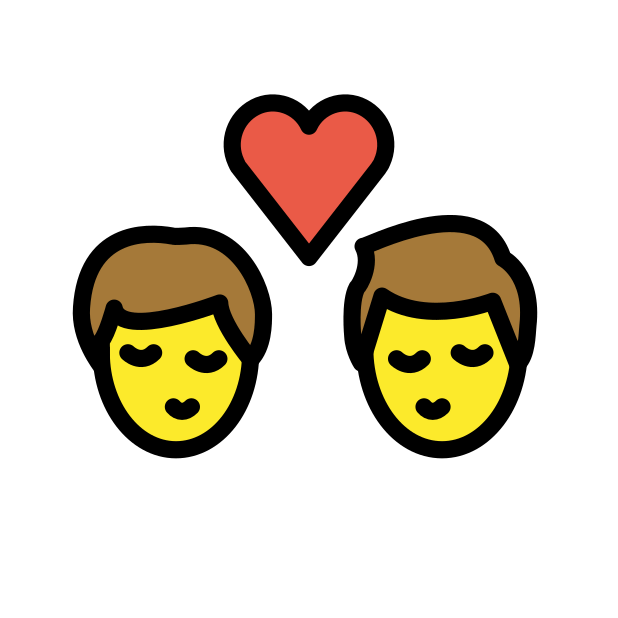
kiss: man, man